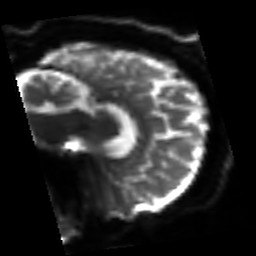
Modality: sbref
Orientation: sagittal
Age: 42
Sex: male
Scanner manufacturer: siemens
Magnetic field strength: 3 T
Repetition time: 3.2 s
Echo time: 0.081 s